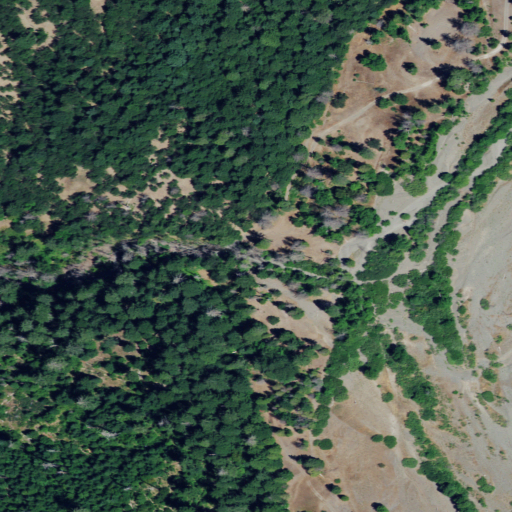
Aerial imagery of valley in California named Browns Canyon containing shrub, mixed forest, evergreen forest, barren land, deciduous forest, and open development